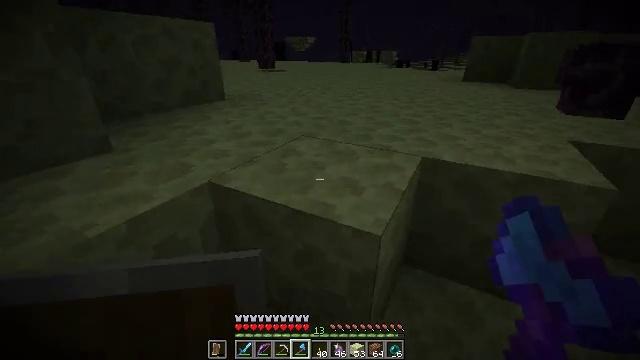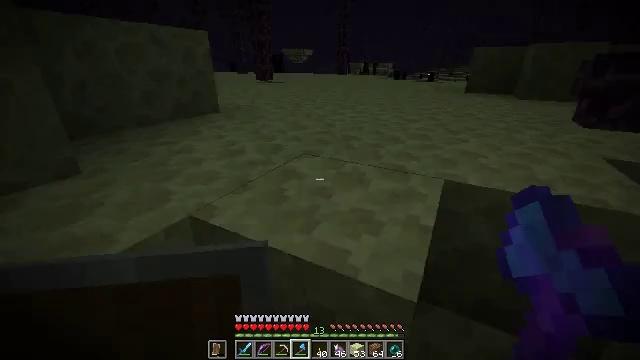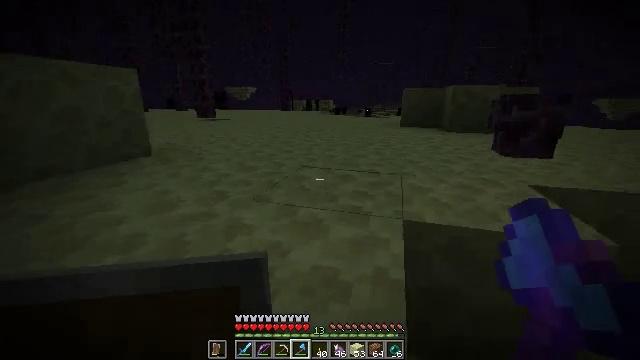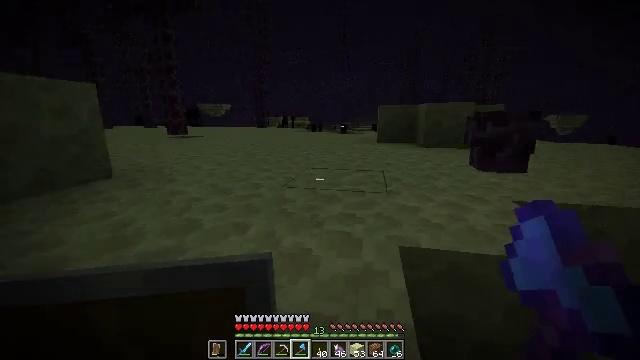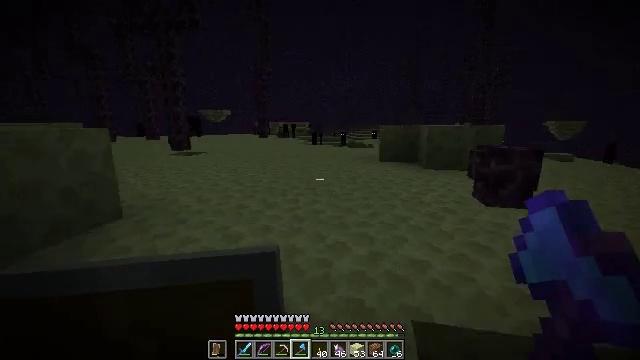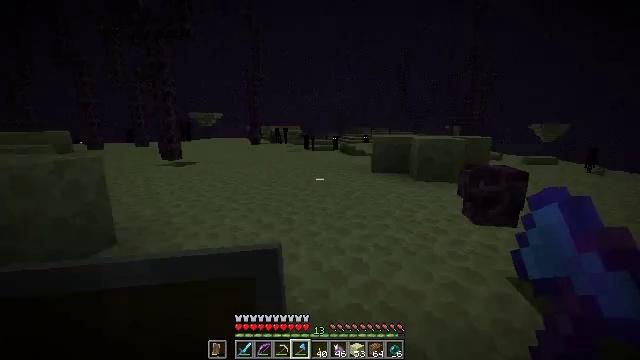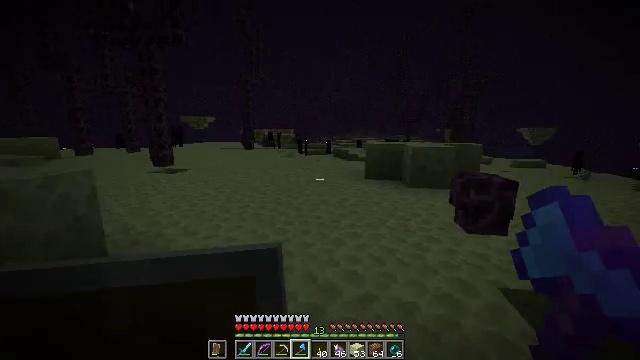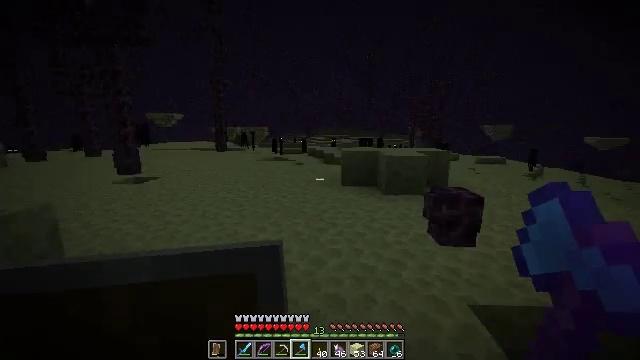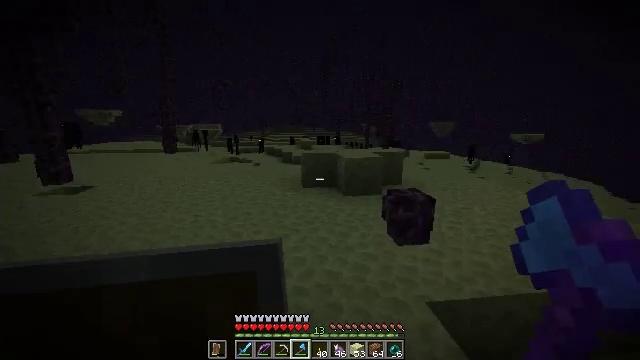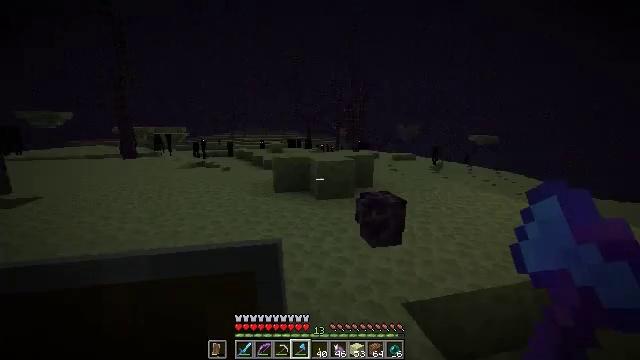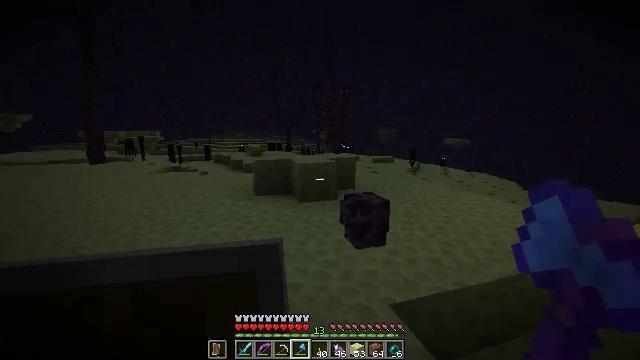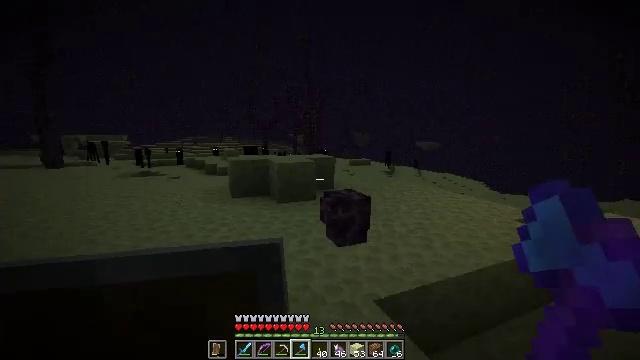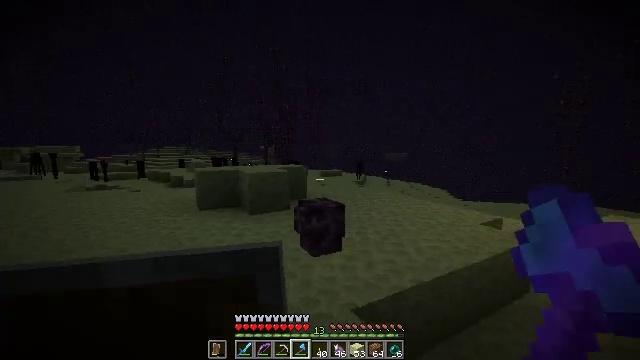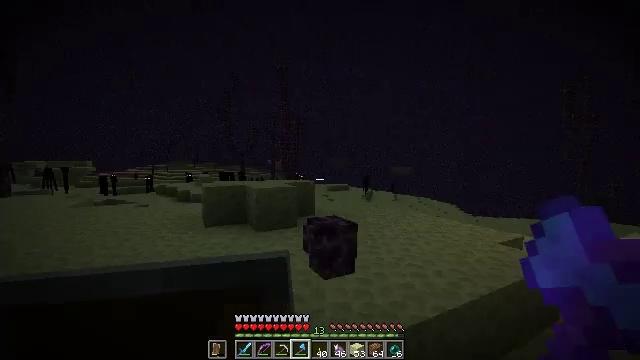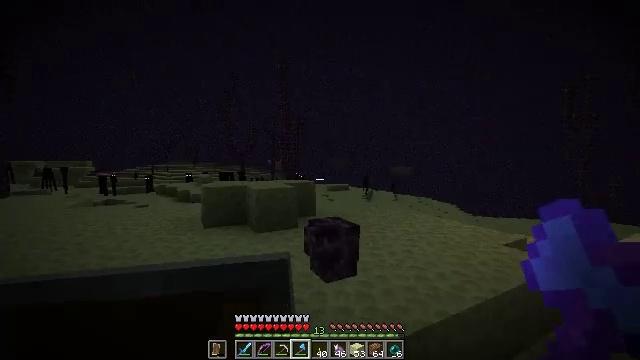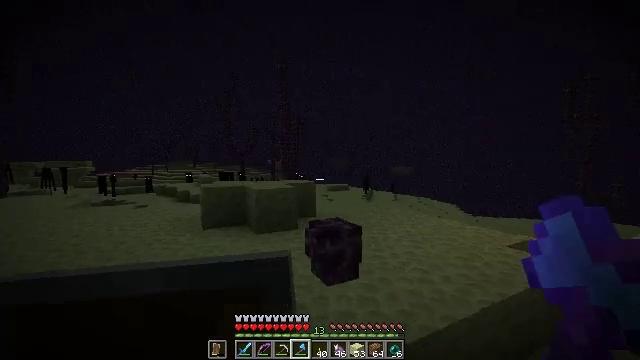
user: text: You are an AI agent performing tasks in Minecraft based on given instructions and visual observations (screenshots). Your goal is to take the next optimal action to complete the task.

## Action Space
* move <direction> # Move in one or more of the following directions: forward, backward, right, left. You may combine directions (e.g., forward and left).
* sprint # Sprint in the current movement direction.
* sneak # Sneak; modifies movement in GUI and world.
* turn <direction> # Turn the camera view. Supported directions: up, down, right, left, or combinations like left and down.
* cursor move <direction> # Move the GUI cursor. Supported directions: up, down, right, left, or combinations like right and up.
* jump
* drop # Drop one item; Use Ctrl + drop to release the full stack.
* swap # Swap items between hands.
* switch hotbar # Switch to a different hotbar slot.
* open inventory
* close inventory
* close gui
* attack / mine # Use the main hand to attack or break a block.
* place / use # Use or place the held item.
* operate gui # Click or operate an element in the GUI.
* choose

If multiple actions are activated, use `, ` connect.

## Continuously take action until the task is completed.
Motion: motion action
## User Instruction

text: Break the chorus plant in the End.
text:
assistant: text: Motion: move forward, turn up
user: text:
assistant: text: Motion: move forward, turn right and up
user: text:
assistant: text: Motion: move forward, turn right and up
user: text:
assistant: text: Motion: move forward, jump
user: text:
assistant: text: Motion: move forward, turn right, jump
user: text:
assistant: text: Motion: move forward, turn right, jump
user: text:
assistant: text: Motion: move forward, turn right, jump
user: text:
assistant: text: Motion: move forward, turn right
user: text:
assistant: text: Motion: move forward, turn right
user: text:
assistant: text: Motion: move forward, turn right
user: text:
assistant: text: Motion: move forward, turn right
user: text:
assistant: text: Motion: move forward, turn right and up
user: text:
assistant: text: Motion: move forward, turn left and up
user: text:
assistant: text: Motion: no_op
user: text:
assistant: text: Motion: no_op
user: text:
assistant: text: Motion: open inventory
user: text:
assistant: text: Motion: open inventory
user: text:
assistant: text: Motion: no_op
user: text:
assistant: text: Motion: no_op
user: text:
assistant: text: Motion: no_op
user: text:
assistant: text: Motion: no_op
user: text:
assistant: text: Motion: cursor move right
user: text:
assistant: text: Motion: cursor move right
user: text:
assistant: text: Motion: cursor move right and down
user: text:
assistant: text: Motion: cursor move right and down
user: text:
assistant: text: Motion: cursor move right
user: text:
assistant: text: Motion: cursor move right
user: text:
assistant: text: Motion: cursor move down
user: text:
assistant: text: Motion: cursor move down
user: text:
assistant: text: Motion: no_op